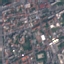
Label: Residential